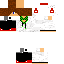
A female human skin with medium skin, wearing brown long hair dressed in a blue hoodie and red pants, featuring a closed mouth.